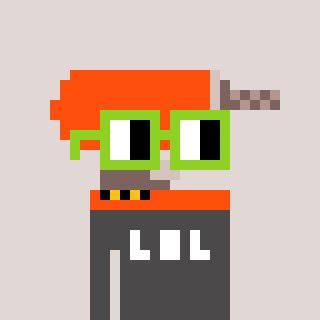
a pixel art character with square light green glasses, a drill-shaped head and a grayscale-colored body on a warm background